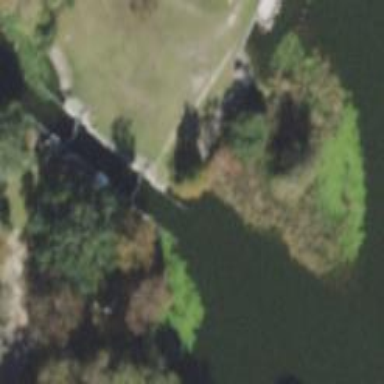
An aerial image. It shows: Lock gate on waterway.